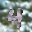
Label: 4